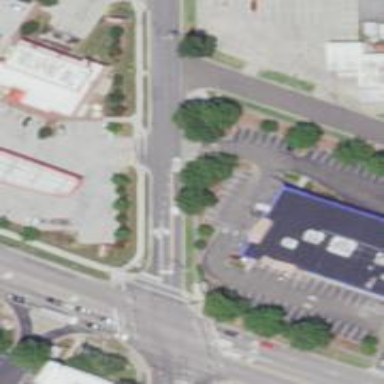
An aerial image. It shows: Stop road.